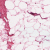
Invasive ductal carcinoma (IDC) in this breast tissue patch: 0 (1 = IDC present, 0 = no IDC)